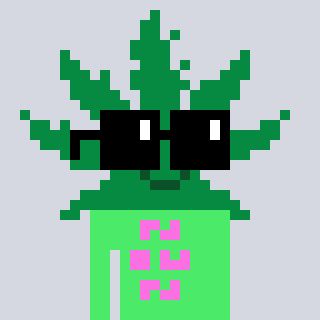
a pixel art character with square black sunglasses, a weed-shaped head and a teal-colored body on a cool background